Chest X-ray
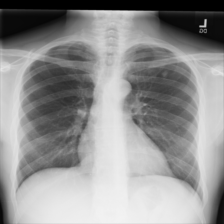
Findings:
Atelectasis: negative
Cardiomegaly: negative
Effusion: negative
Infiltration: negative
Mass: positive
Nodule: negative
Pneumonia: negative
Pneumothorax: negative
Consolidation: negative
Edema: negative
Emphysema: positive
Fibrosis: negative
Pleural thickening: negative
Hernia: negative